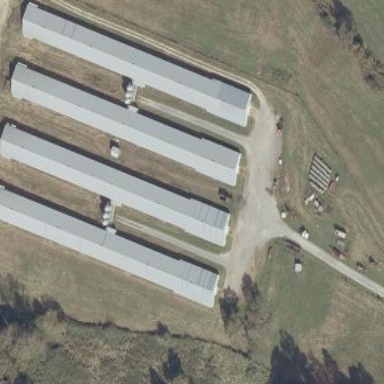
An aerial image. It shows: Farm auxiliary building.